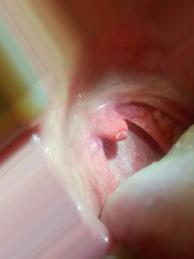
Condition: Mouth Ulcer